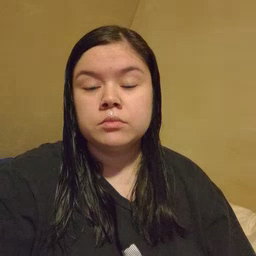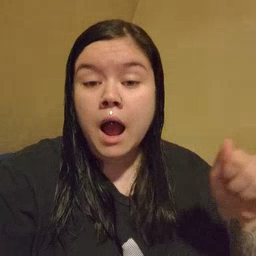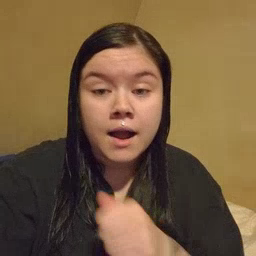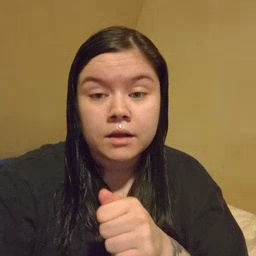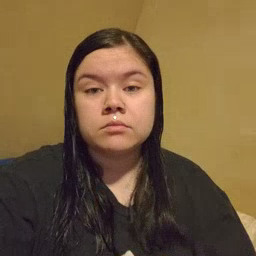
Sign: hide